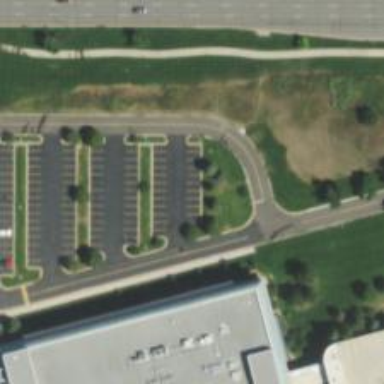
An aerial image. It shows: Parking space is available.